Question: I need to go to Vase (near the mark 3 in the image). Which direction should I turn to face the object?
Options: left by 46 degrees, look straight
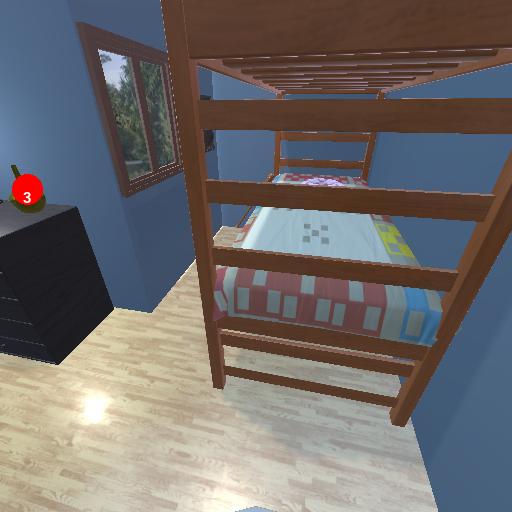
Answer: left by 46 degrees